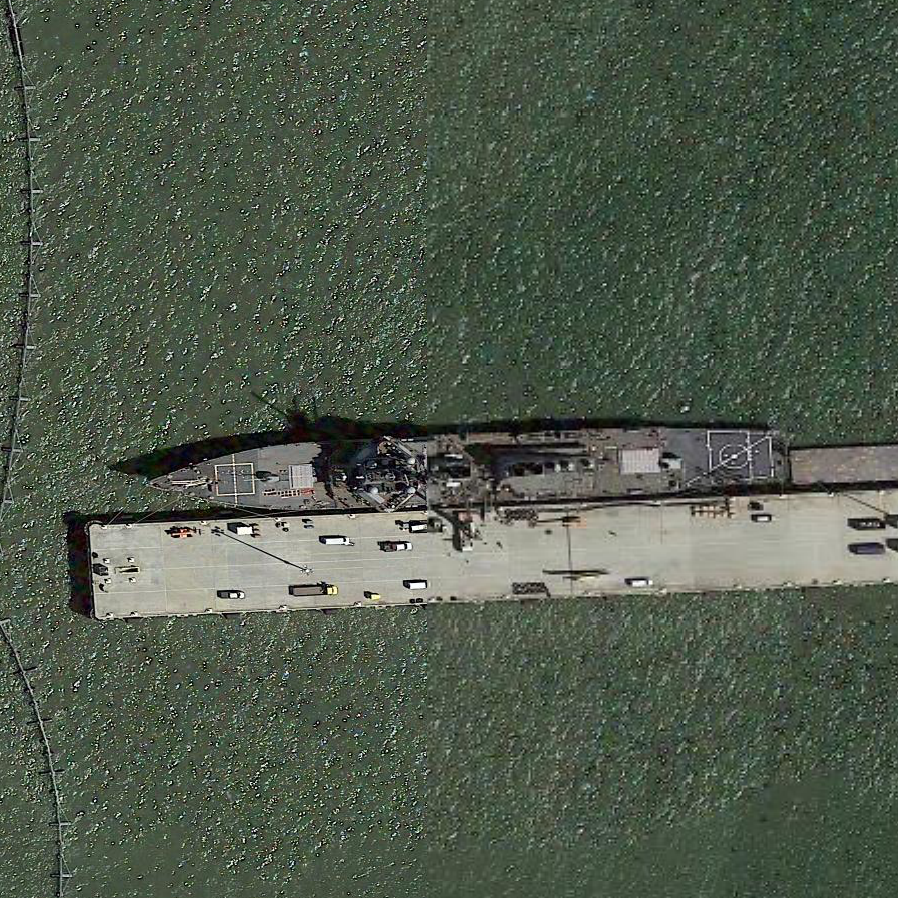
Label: destroyer